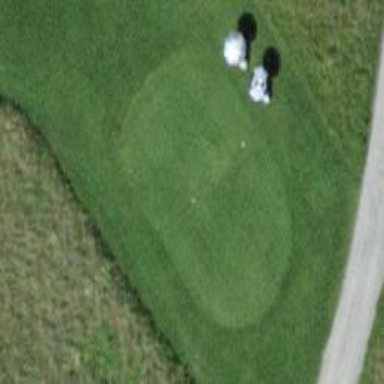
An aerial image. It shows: Golf tee.